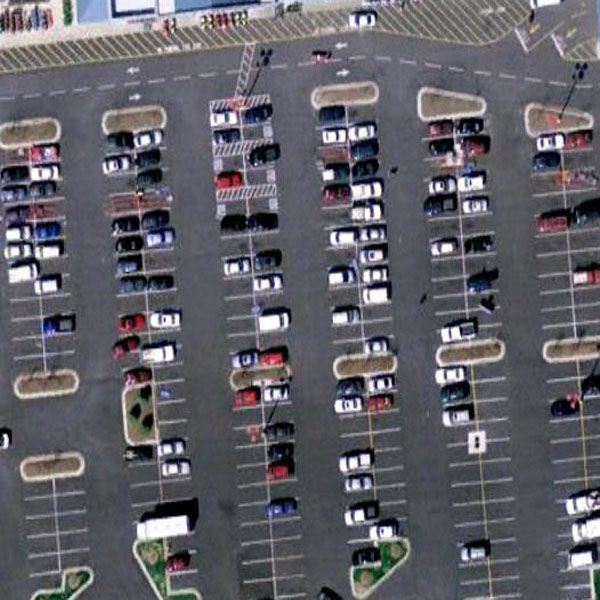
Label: Parking